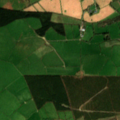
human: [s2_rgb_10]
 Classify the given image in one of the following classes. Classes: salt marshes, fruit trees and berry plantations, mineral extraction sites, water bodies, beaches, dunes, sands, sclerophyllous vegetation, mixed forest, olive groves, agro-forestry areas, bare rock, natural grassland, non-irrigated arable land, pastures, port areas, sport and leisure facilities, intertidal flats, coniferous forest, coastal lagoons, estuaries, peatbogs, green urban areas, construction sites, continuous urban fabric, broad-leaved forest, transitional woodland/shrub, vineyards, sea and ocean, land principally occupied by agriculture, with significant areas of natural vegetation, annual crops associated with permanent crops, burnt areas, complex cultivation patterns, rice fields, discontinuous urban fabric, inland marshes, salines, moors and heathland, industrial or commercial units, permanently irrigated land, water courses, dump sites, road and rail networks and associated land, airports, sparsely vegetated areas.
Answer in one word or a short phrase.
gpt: pastures, coniferous forest, transitional woodland/shrub